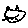
Label: cat